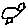
Label: bird